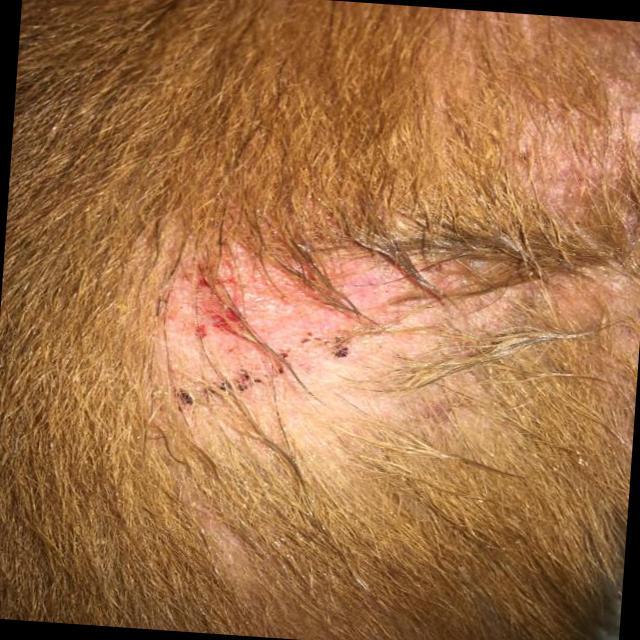
Canine dermatitis — inflammation of the skin presenting with erythema, pruritus, papules, and excoriation. May be allergic, contact, or atopic in origin.